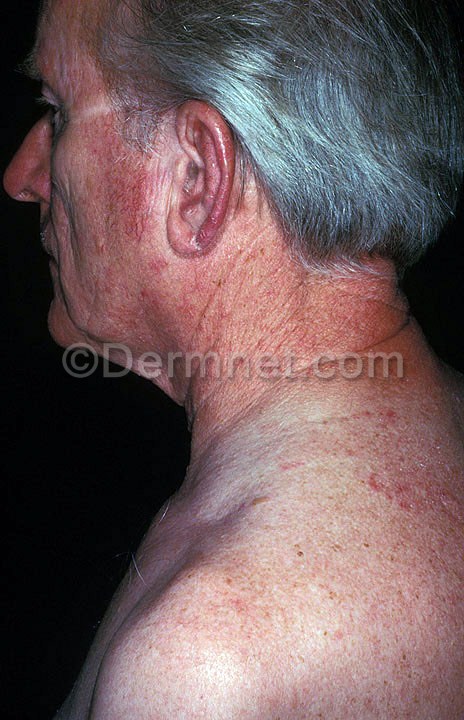
Disease: Tinea Ringworm Candidiasis and other Fungal Infections